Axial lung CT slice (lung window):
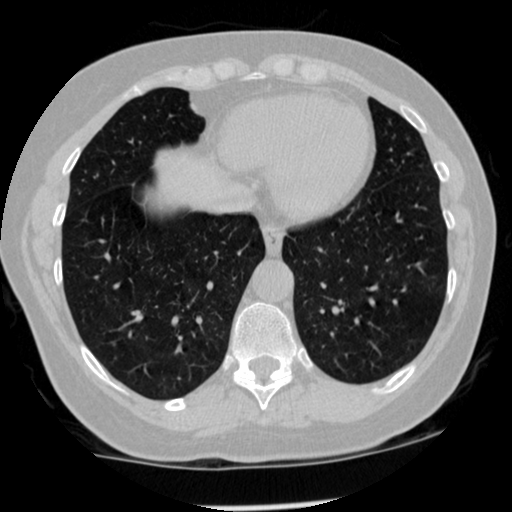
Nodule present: no